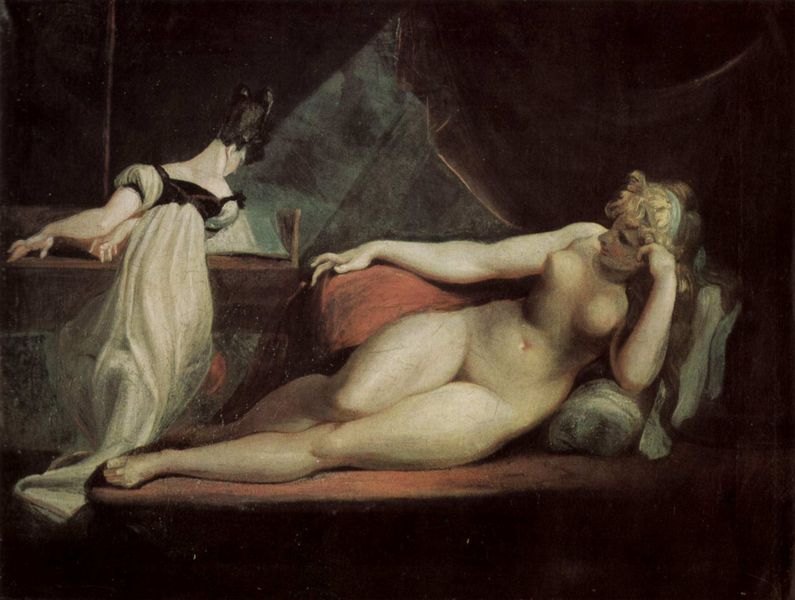
Titel: Liegende Nackte und Klavierspielerin
Künstler: Johann Heinrich Füssli
Standort: Basel
Institution: Kunstmuseum
Schlagwörter: akt, blau, dunkel, flügel, fuß, gemälde, hand, haut, körper, nackt, schatten, weiß, frauen, grün, braun, brust, busen, frau, frisur, grau, haar, kleid, licht, nacht, raum, rücken, schwarz, dame, rot, tuch, malerei, symbolismus, arm, arme, band, dienerin, inkarnat, vorhang, öl, haare, konzert, musik, blässe, locken, rosa, beine, taille, brüste, sofa, lasziv, liegen, düster, noten, haarband, romantik, kissen, polster, spielen, klavier, goya, bett, zofe, nabel, bauch, nackte, couch, erotik, liegend, scham, schenkel, aufstützen, buch, diwan, traum, schienbein, liegende, schweiz, liege, hüfte, aufgestützt, erscheinung, venus, chaiselongue, empire, odaliske, blaß, vorlesen, tucj, aktfigur, geist, gaze, gekrümmt, weiblichkeit, had, gelehnt, füssli, rotes sofa, marmorn, liegender akt, alabasterfarben, kisssen, friesur, abgewndter blick, klavierspielering, safo, dienerin in weißem kleid mit schwarzem gürtel